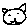
Label: cat